Aerial crown-view tile of a tropical tree (Barro Colorado Island, Panama), acquired 20241112:
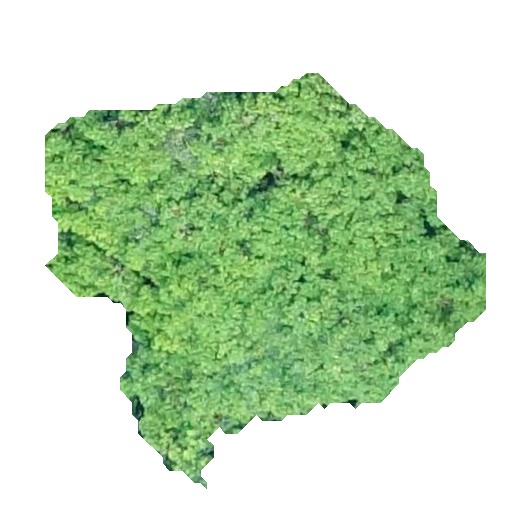
Species: Tachigali panamensis
GBIF accepted scientific name: Tachigali panamensis
Crown area: 176.689 m²